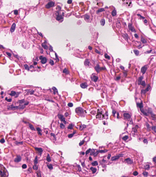
Tumor epithelial tissue: no
Tumor-associated stroma tissue: no
Normal tissue: yes